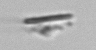
Label: fiber_TAG_external_detritus